Current action and preconditions to check: path_clear

Your task: For each precondition in the list above, predict whether it will hold at this action.

Consider the current scene as observed from the mobile robot's camera, and analyze the predicted future states of all dynamic agents (e.g., people, animals, vehicles, or any moving entities) within the NEXT SECOND.

IMPORTANT: Only answer "very likely" if you are absolutely certain—based on strong, clear evidence—that a dynamic agent will violate the precondition in the predicted future state. Do NOT answer "very likely" for unlikely, ambiguous, or low-probability risks.

Ask yourself for each precondition: Is there a high probability, with clear and convincing evidence, that the predicted future states of any dynamic agent will interfere with the predicted future state of the currently executing action within the NEXT SECOND, causing that precondition to fail?

Assess the risk level based on these predictions. Use "likely" or "very likely" if motions create a clear risk of interference.

Use "neutral" or "improbable" if agents are nearby but their predicted paths are clearly diverging or non-conflicting.

Failure Risk Categories: "very improbable", "improbable", "neutral", "likely", "very likely"

Answer Format: Output ONLY the probability_of_failure value from these categories: "very improbable", "improbable", "neutral", "likely", "very likely"

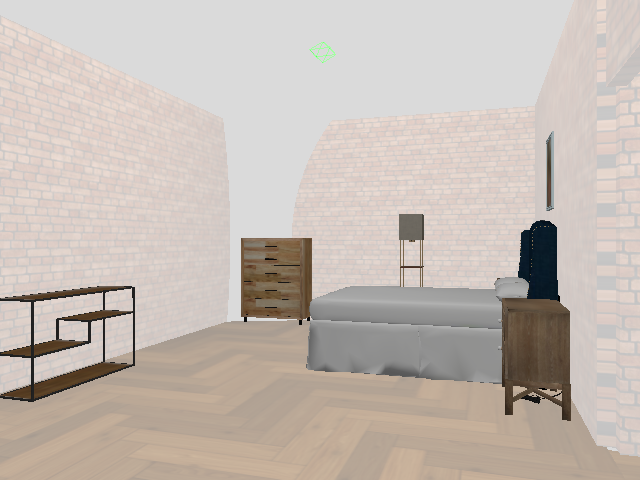

Answer: very improbable